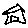
Label: house